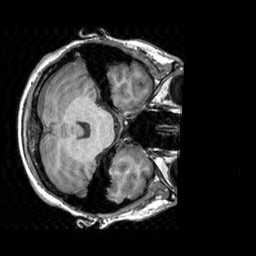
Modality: T1w
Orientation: axial
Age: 28
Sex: female
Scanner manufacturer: siemens
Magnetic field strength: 3 T
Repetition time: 2.3 s
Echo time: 0.00303 s